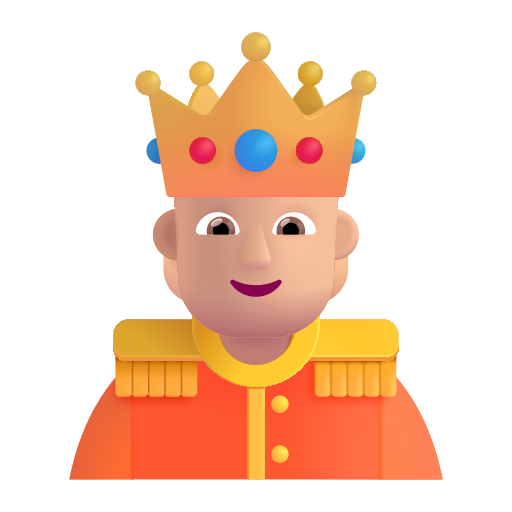
person with crown color  light